Question: I have a simple code of "registration" of items from a list to a text, is working
'''
final private KeyCombination ENTER = new KeyCodeCombination(KeyCode.ENTER);
final private KeyCombination ESC = new KeyCodeCombination(KeyCode.ESCAPE);
final ListView<String> listview = new ListView<>();
final TextArea textArea = new TextArea();
textArea.setPrefRowCount(4);
textArea.addEventFilter(KeyEvent.KEY_PRESSED, new EventHandler<KeyEvent>() {
public void handle(KeyEvent event) {
if (ENTER.match(event)) {
if (!textArea.getText().trim().isEmpty()) {
String selectedItem = listview.getSelectionModel().getSelectedItem();
if (selectedItem != null) {
if (!selectedItem.equals(textArea.getText())) {
listview.getItems().set(listview.getSelectionModel().getSelectedIndex(), textArea.getText());
listview.getSelectionModel().clearSelection();
textArea.setText("");
textArea.clear();
}
} else { // create a new item
listview.getItems().add(textArea.getText());
textArea.setText("");
textArea.clear();
}
event.consume();
}
} else if (ESC.match(event)) { // cancel edit
textArea.clear();
listview.getSelectionModel().clearSelection();
}
}
});
'''
I just wanted to change the house that pushes as registers, for example when this is added an item (item 5) it goes to the bottom of the list.

I want it to be the first
anyone have any solutions?
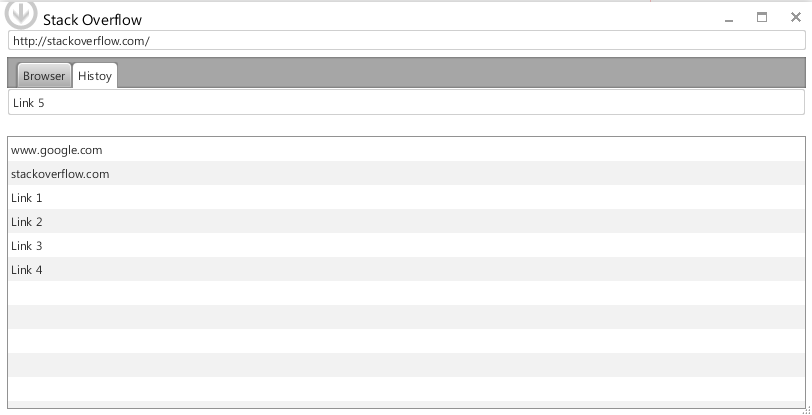
Answer: You can add items into any position in the 'ListView':
'''
listView.getItems().add(0, "item at first position");
'''